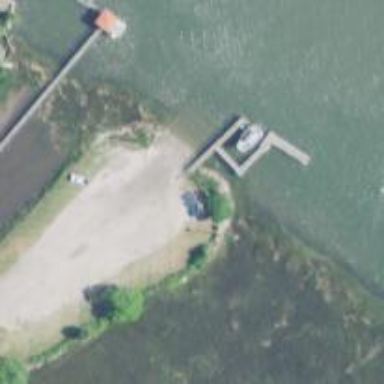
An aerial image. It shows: Slipway for leisure land vehicles on service road.